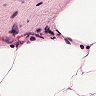
Metastatic tissue present: no